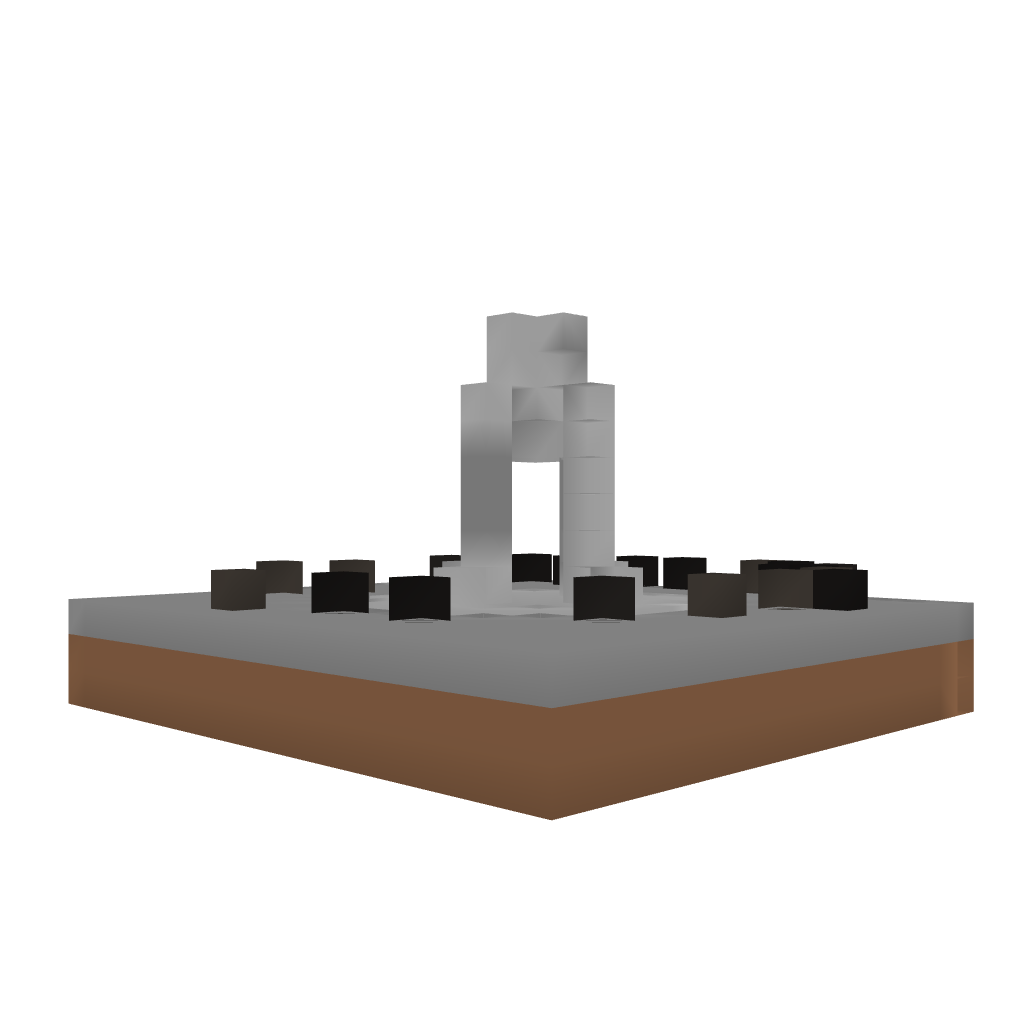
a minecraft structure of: fountain